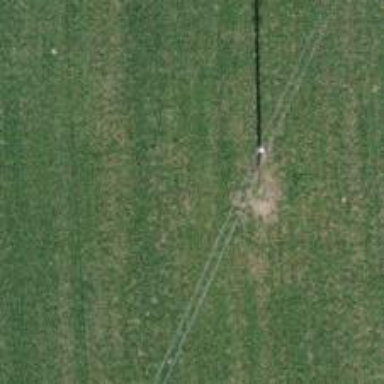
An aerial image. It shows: Power pole.